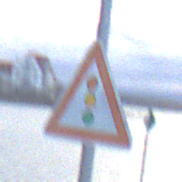
Verkehrszeichen: Lichtzeichenanlage
Umgebung: Outdoor, Suburban
Tageszeit: SunriseSunset
Wetter: PartlyCloudy
Licht: Natural
Jahreszeit: NotSpecified
Kontrast: LowContrast